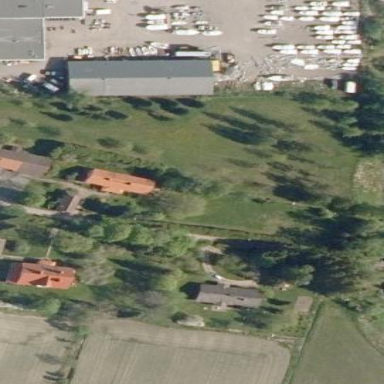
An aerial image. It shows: Isolated dwelling in residential area.